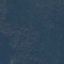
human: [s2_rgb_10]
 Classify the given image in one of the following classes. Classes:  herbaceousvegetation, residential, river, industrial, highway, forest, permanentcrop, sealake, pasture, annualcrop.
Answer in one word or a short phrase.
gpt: Forest